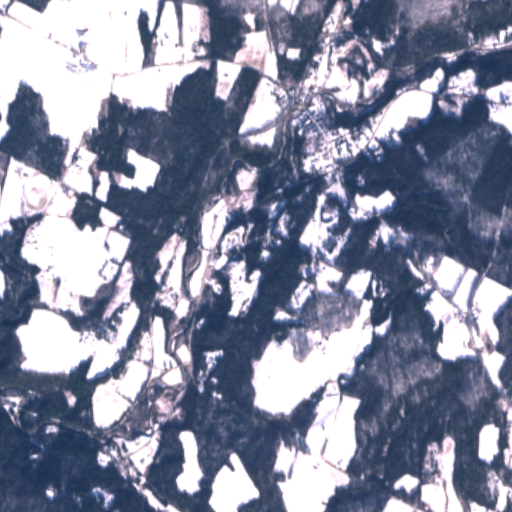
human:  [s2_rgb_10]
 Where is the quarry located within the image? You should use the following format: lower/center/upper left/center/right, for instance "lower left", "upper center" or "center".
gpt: The quarry is located in the center of the image.
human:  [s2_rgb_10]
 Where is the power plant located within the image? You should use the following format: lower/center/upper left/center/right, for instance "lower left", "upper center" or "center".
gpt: There is no power plant in the image.